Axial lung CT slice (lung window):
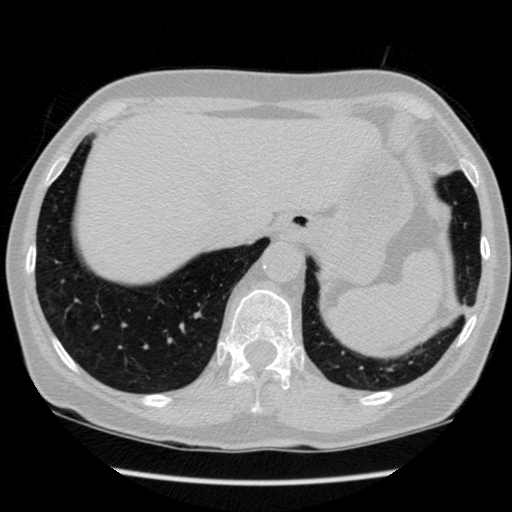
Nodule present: no